Field crop: maize
Growth stage: 2
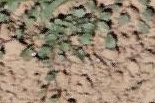
Species: convolvulus